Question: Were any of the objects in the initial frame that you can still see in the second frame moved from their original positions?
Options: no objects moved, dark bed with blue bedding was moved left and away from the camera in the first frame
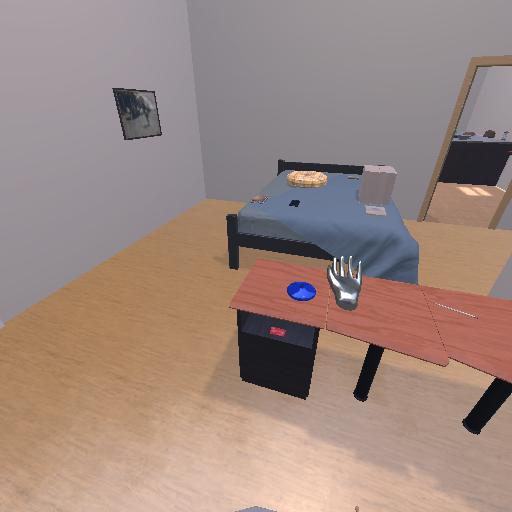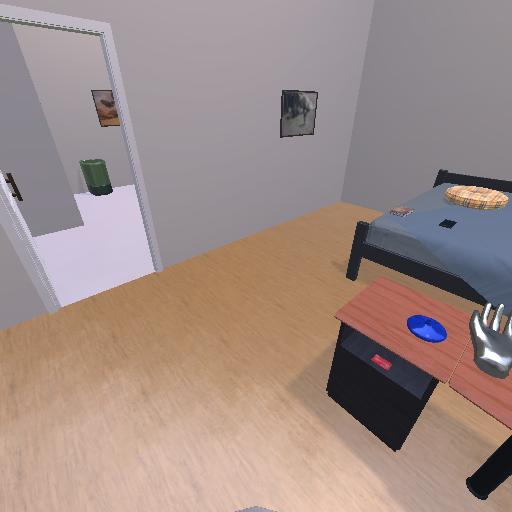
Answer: no objects moved